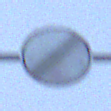
Verkehrszeichen: EndeSaemtlicherBegrenzungen
Umgebung: Outdoor, Nature
Tageszeit: Midday
Wetter: Overcast
Licht: Natural
Jahreszeit: Winter
Kontrast: LowContrast